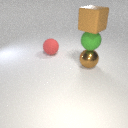
large red rubber sphere behind large brown metal sphere